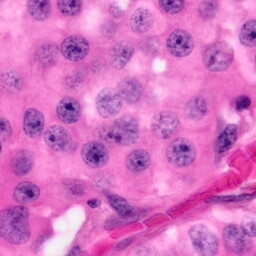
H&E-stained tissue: Pancreatic